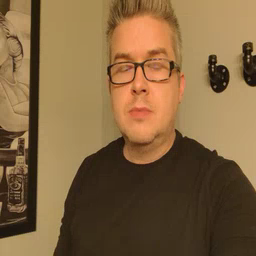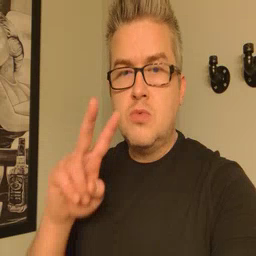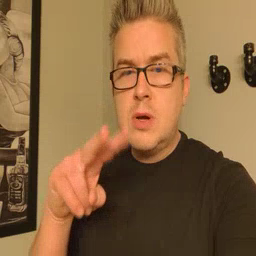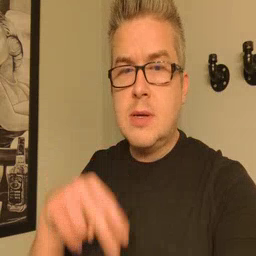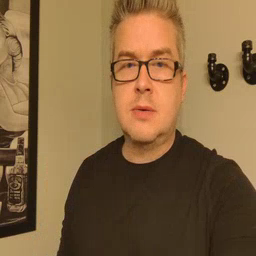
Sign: read